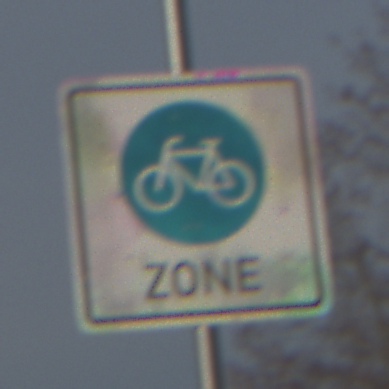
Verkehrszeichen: BeginnFahrradzone
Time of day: MorningAfternoon
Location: Outdoor (Nature)
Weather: PartlyCloudy
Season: NotSpecified
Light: Natural